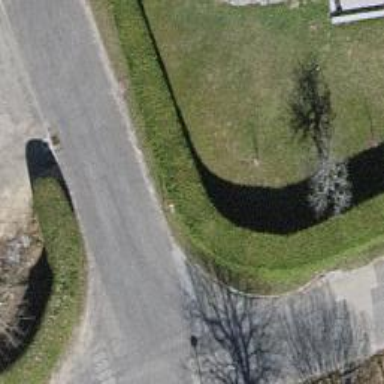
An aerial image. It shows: Hedge barrier.